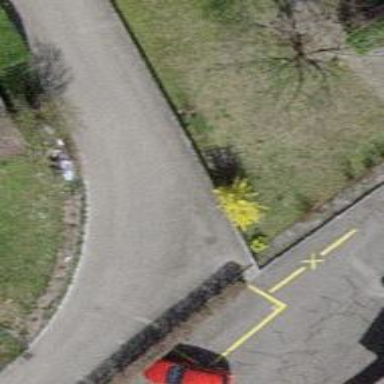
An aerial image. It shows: Residential road with asphalt surface and no sidewalk.